Interaction volume radius: 10 \u00c5
Interaction volume height: 10 \u00c5
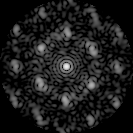
Disorder parameter: 0.4737